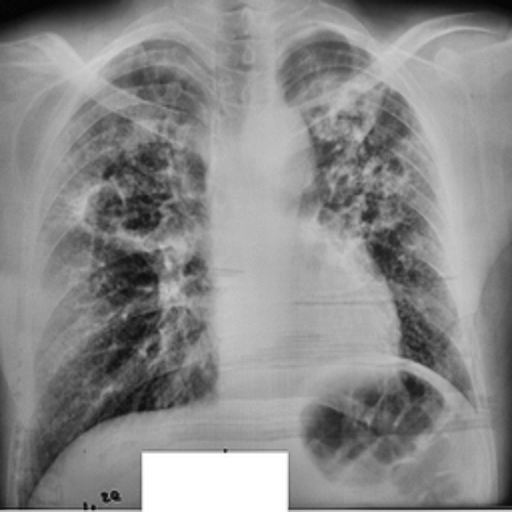
Finding: TUBERCULOSIS